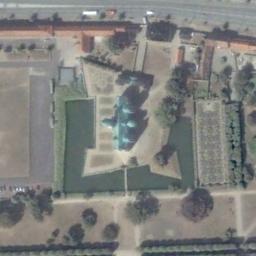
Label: palace